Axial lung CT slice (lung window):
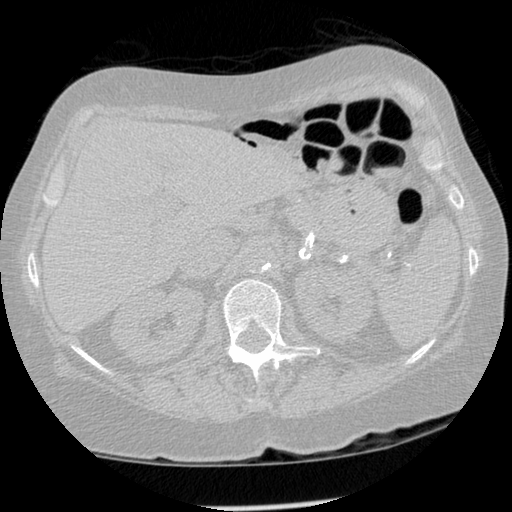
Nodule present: no